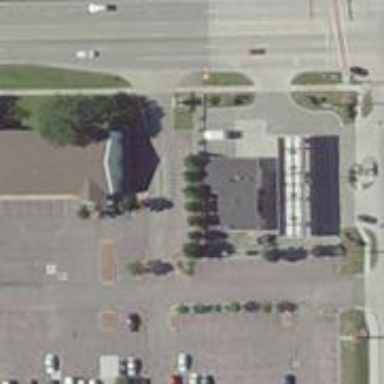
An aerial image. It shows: Convenience shop.